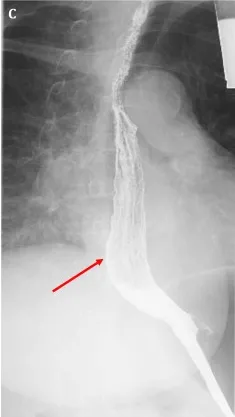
After two years of bisphosphonate cessation.
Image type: radiology (x_ray)